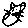
Label: cat